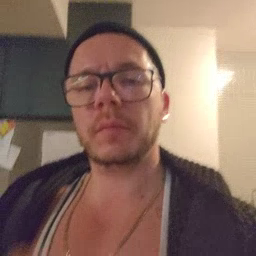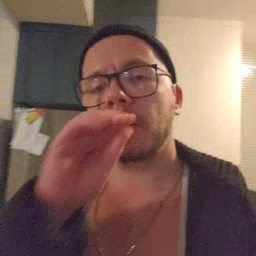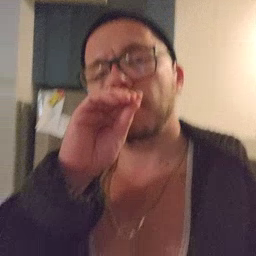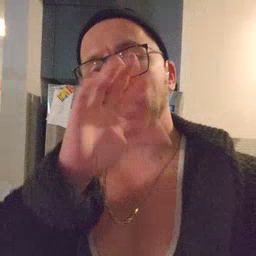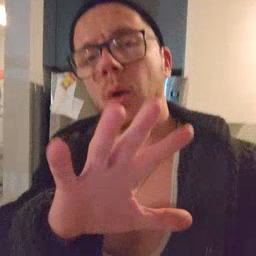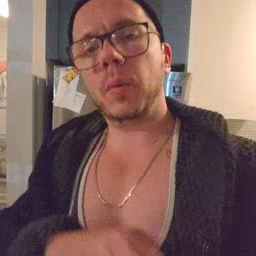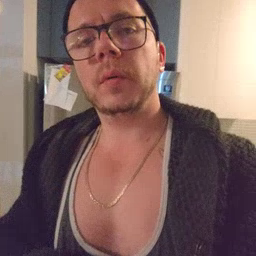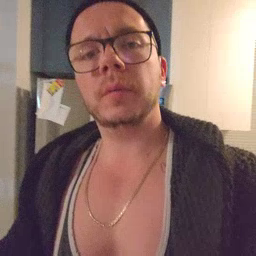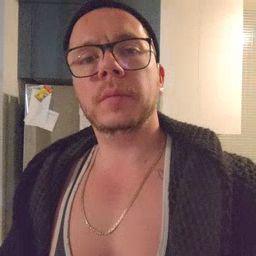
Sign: blow